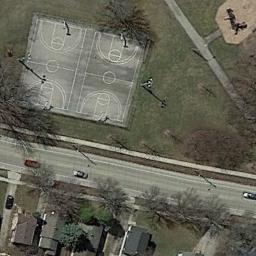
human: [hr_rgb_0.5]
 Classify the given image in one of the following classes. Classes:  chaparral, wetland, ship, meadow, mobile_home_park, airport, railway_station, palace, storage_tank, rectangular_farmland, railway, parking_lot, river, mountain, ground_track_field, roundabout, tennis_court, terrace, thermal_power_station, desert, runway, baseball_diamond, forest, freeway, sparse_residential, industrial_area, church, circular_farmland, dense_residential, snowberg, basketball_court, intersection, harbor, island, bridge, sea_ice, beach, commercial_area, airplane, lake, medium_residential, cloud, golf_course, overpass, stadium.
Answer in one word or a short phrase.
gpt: basketball_court